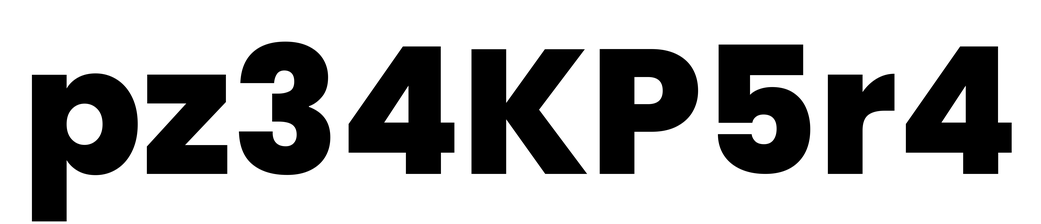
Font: Poppins-ExtraBold